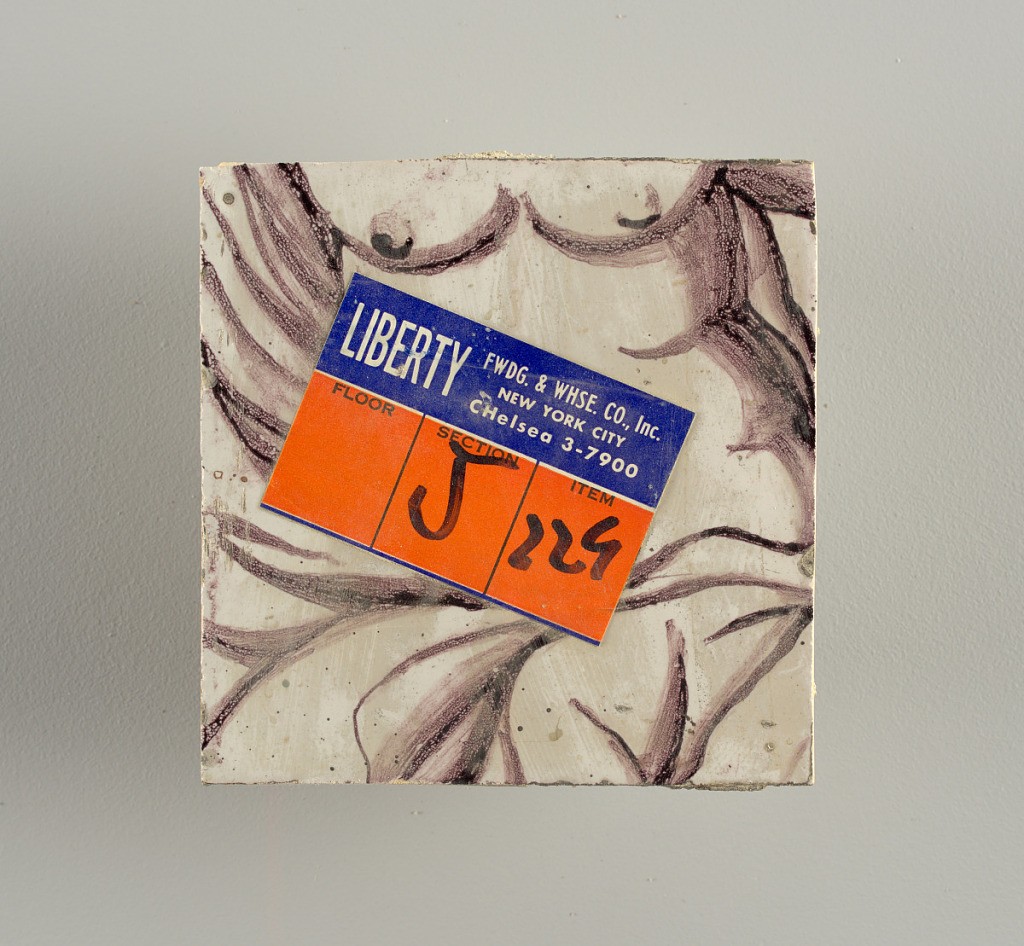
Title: Wall facing
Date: ca. 1725
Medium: tin-glazed earthenware, underglaze
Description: Two vertical rectangles, twenty-three tiles high.  A) Nine tiles wide at top; seven tiles wide at bottom.  B) Ten and one-half tiles wide.

Arabesque design of foliage.  A) with centered figure of Justice under a canopy.  B) with centered urn.